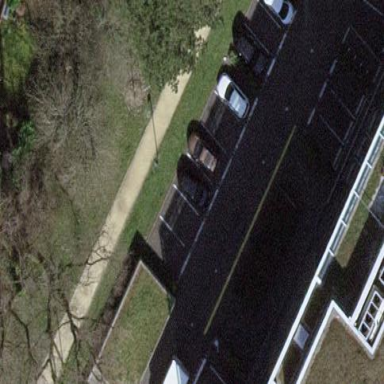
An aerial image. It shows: Parking area with surface.